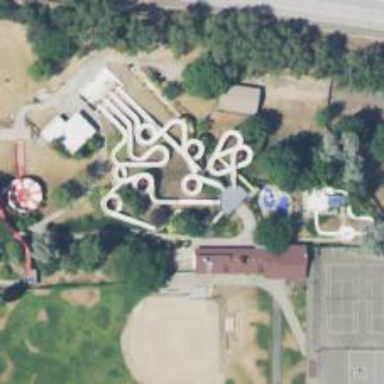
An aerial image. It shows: Bridge leading to water slide attraction.